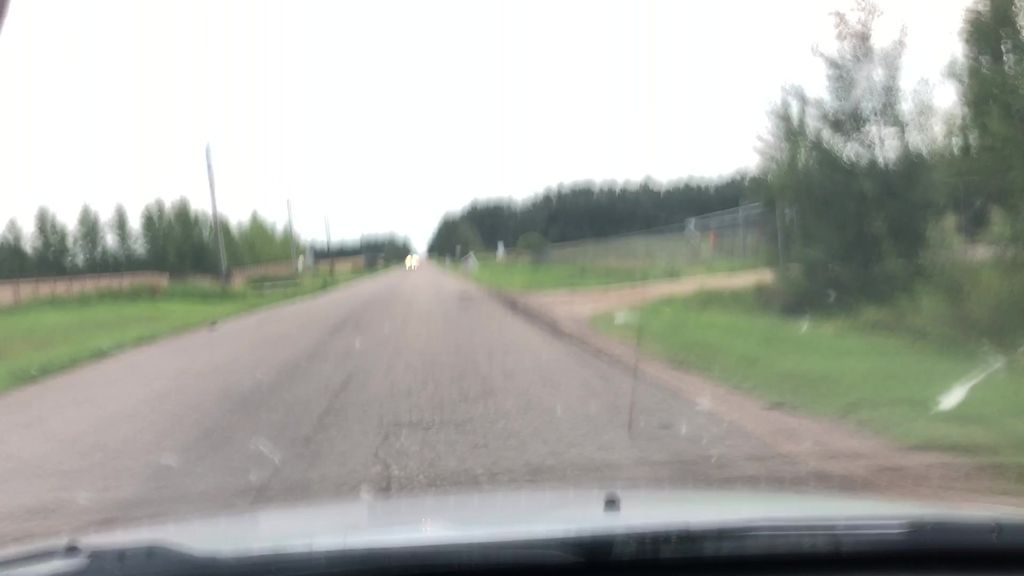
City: edmonton